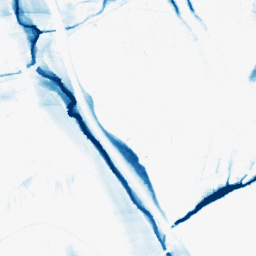
Category: morphological
Decomposition family: morphological_ellipse
Decomposition parameters: operation: closing
width: 10
height: 50
Upsampling method: bspline
Upsampling parameters: scale: 8
Upsampling scale: 8